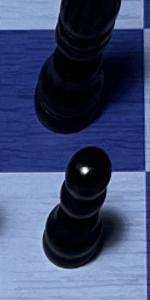
Label: Pawn_Black